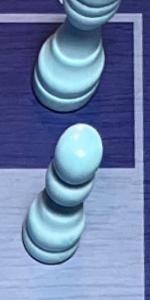
Label: Pawn_White